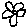
Label: flower